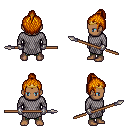
a pixel art fantasy rpg character, male body template, human, dark skin, chain mail, teal pants, dark blonde short topknot hairstyle, gold tiara, metal gloves, spear, four views (front, back, left, right), 2x2 character sprite sheet, small pixel art, hard edges, no anti-aliasing